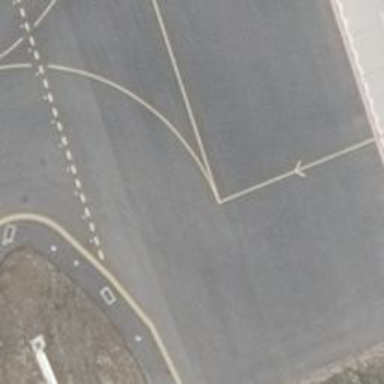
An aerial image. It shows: Parking position at the airport on concrete surface.